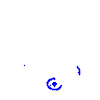
Particle: kaon